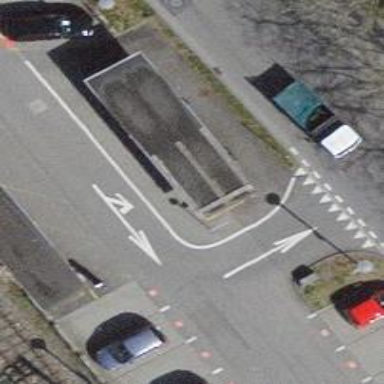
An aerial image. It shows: Motorcycle parking area under roof carports.